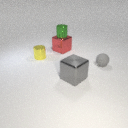
large gray metal cube to the right of large red metal cube